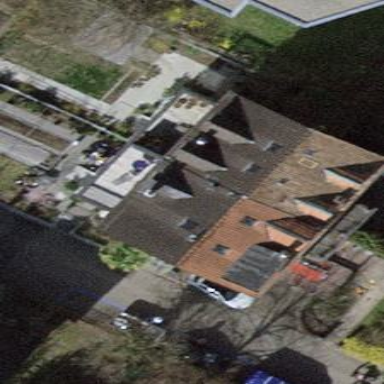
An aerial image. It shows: The roof of the building is skillion-shaped and oriented across.